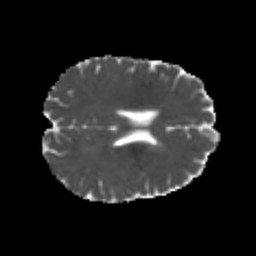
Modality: MD
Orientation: axial
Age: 22
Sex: female
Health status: healthy
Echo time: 0.074 s